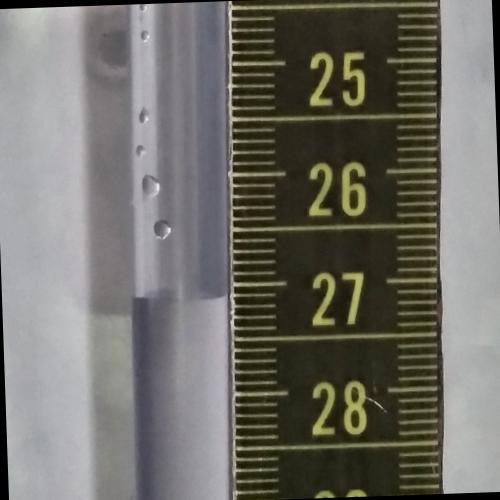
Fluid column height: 27.1 cm